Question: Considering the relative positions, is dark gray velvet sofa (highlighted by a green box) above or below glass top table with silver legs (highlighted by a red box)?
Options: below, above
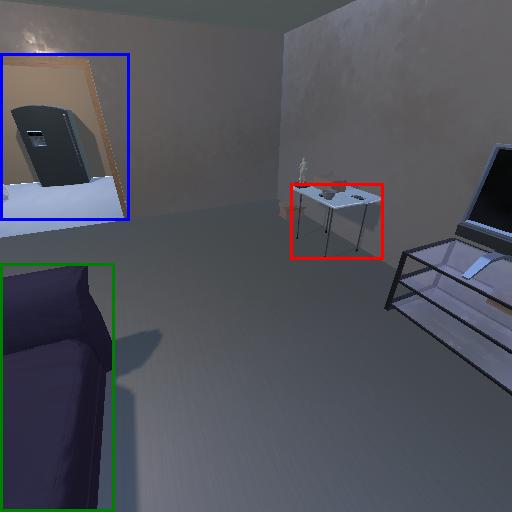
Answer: below